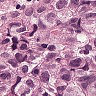
Metastatic tissue present: yes